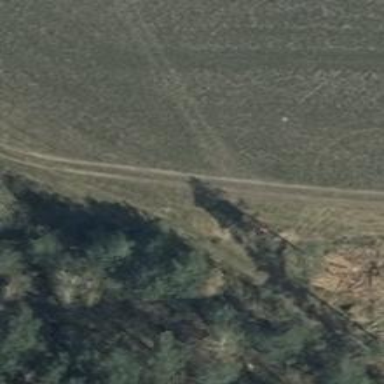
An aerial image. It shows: Hunting stand.